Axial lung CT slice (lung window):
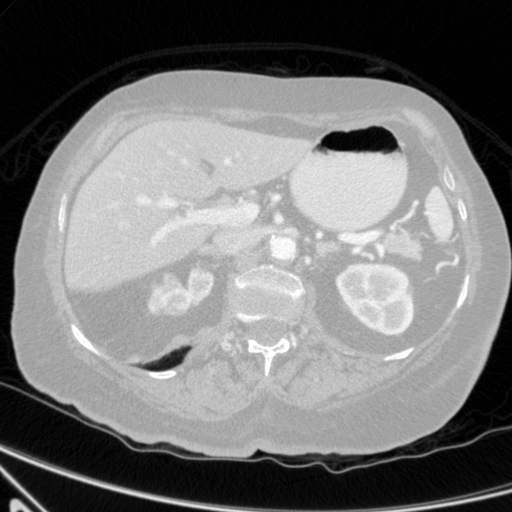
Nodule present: no